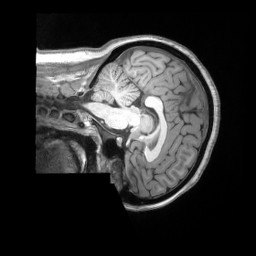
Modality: T1w
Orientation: sagittal
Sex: female
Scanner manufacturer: siemens
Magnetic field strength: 3 T
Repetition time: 2.53 s
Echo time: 0.00164 s